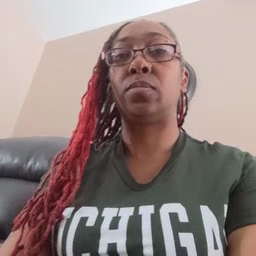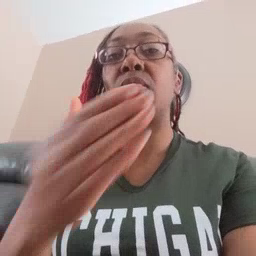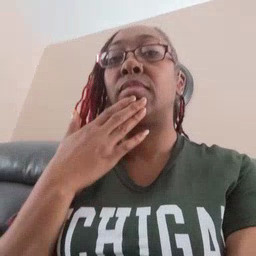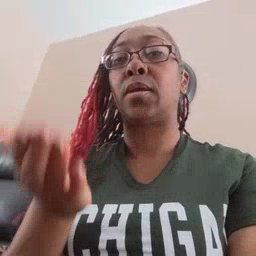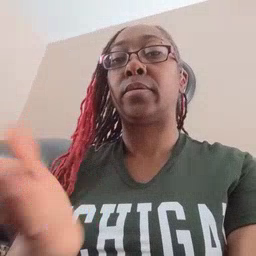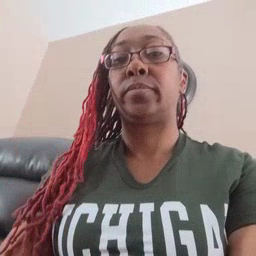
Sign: thankyou